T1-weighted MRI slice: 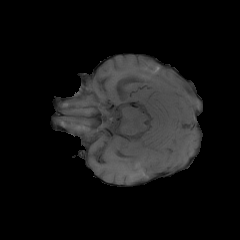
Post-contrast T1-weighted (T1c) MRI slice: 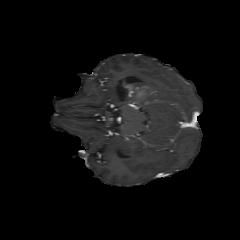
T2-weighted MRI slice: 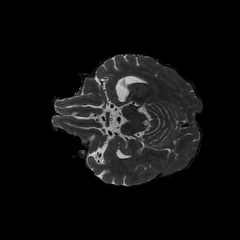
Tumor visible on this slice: yes